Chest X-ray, PA view. Patient: 53 years old, sex F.
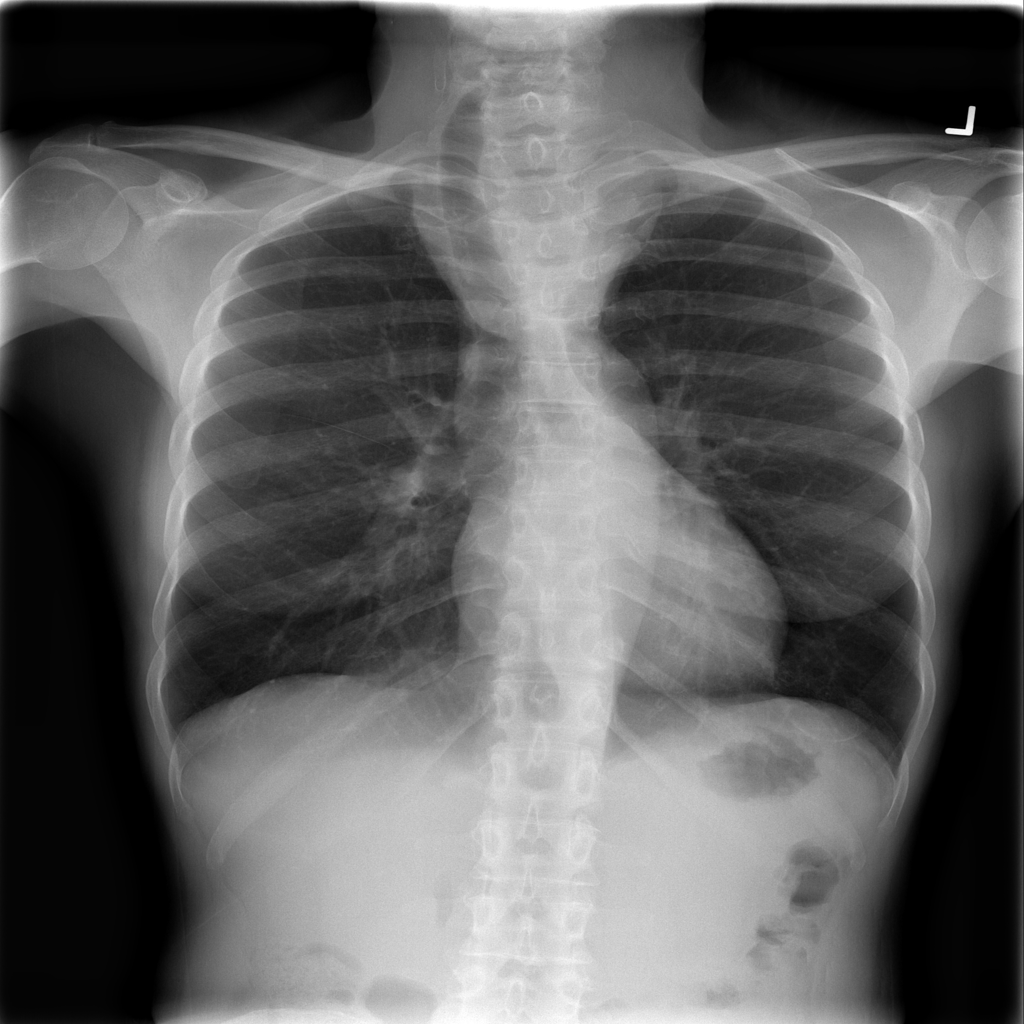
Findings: No Finding